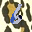
Label: 6